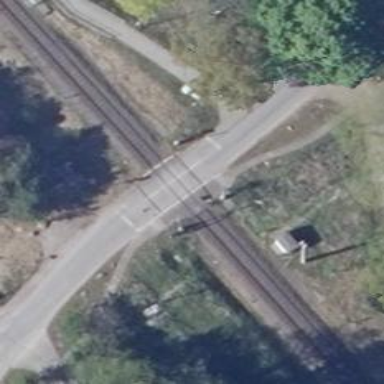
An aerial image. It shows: Level crossing along the railway.